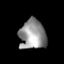
Tissue: lung
Cell type: Epithelial cells
Senescence score: 0.2025
Nuclear area (px): 770
Mean DAPI intensity: 147.573